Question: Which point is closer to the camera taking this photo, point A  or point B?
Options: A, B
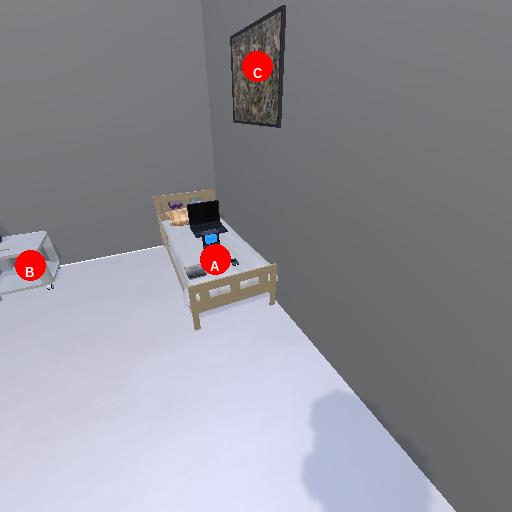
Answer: A